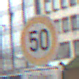
Verkehrszeichen: Geschwindigkeit50
Zusatzzeichen unten: HinweiseAufGefahrenDurchVerbaleAngabe3
Umgebung: Outdoor, Urban
Tageszeit: Midday
Wetter: Overcast
Licht: Natural
Jahreszeit: NotSpecified
Kontrast: LowContrast